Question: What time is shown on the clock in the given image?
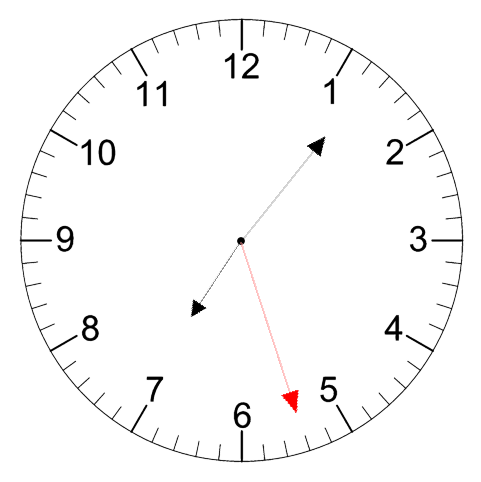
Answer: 07:06:27